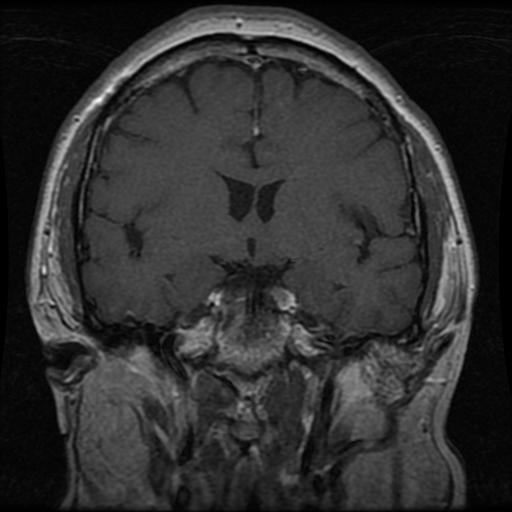
Label: pituitary